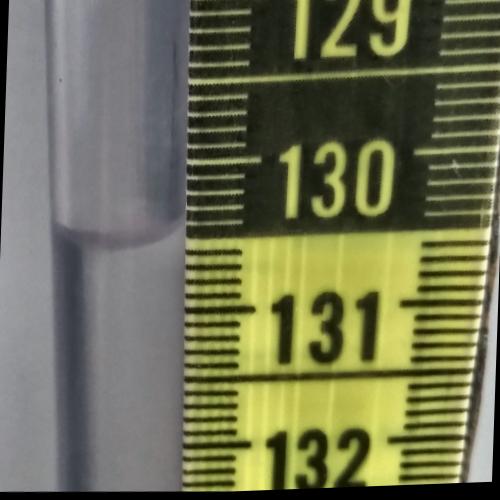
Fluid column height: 130.5 cm